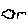
Label: cloud